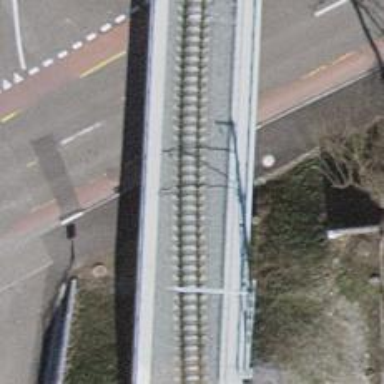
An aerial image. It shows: Narrow-gauge railway bridge with electrified contact lines over single track.